Question: Is there a good example or tutorial of area chart? I have done it easily in iOS, but having trouble on android. Like that shown here:

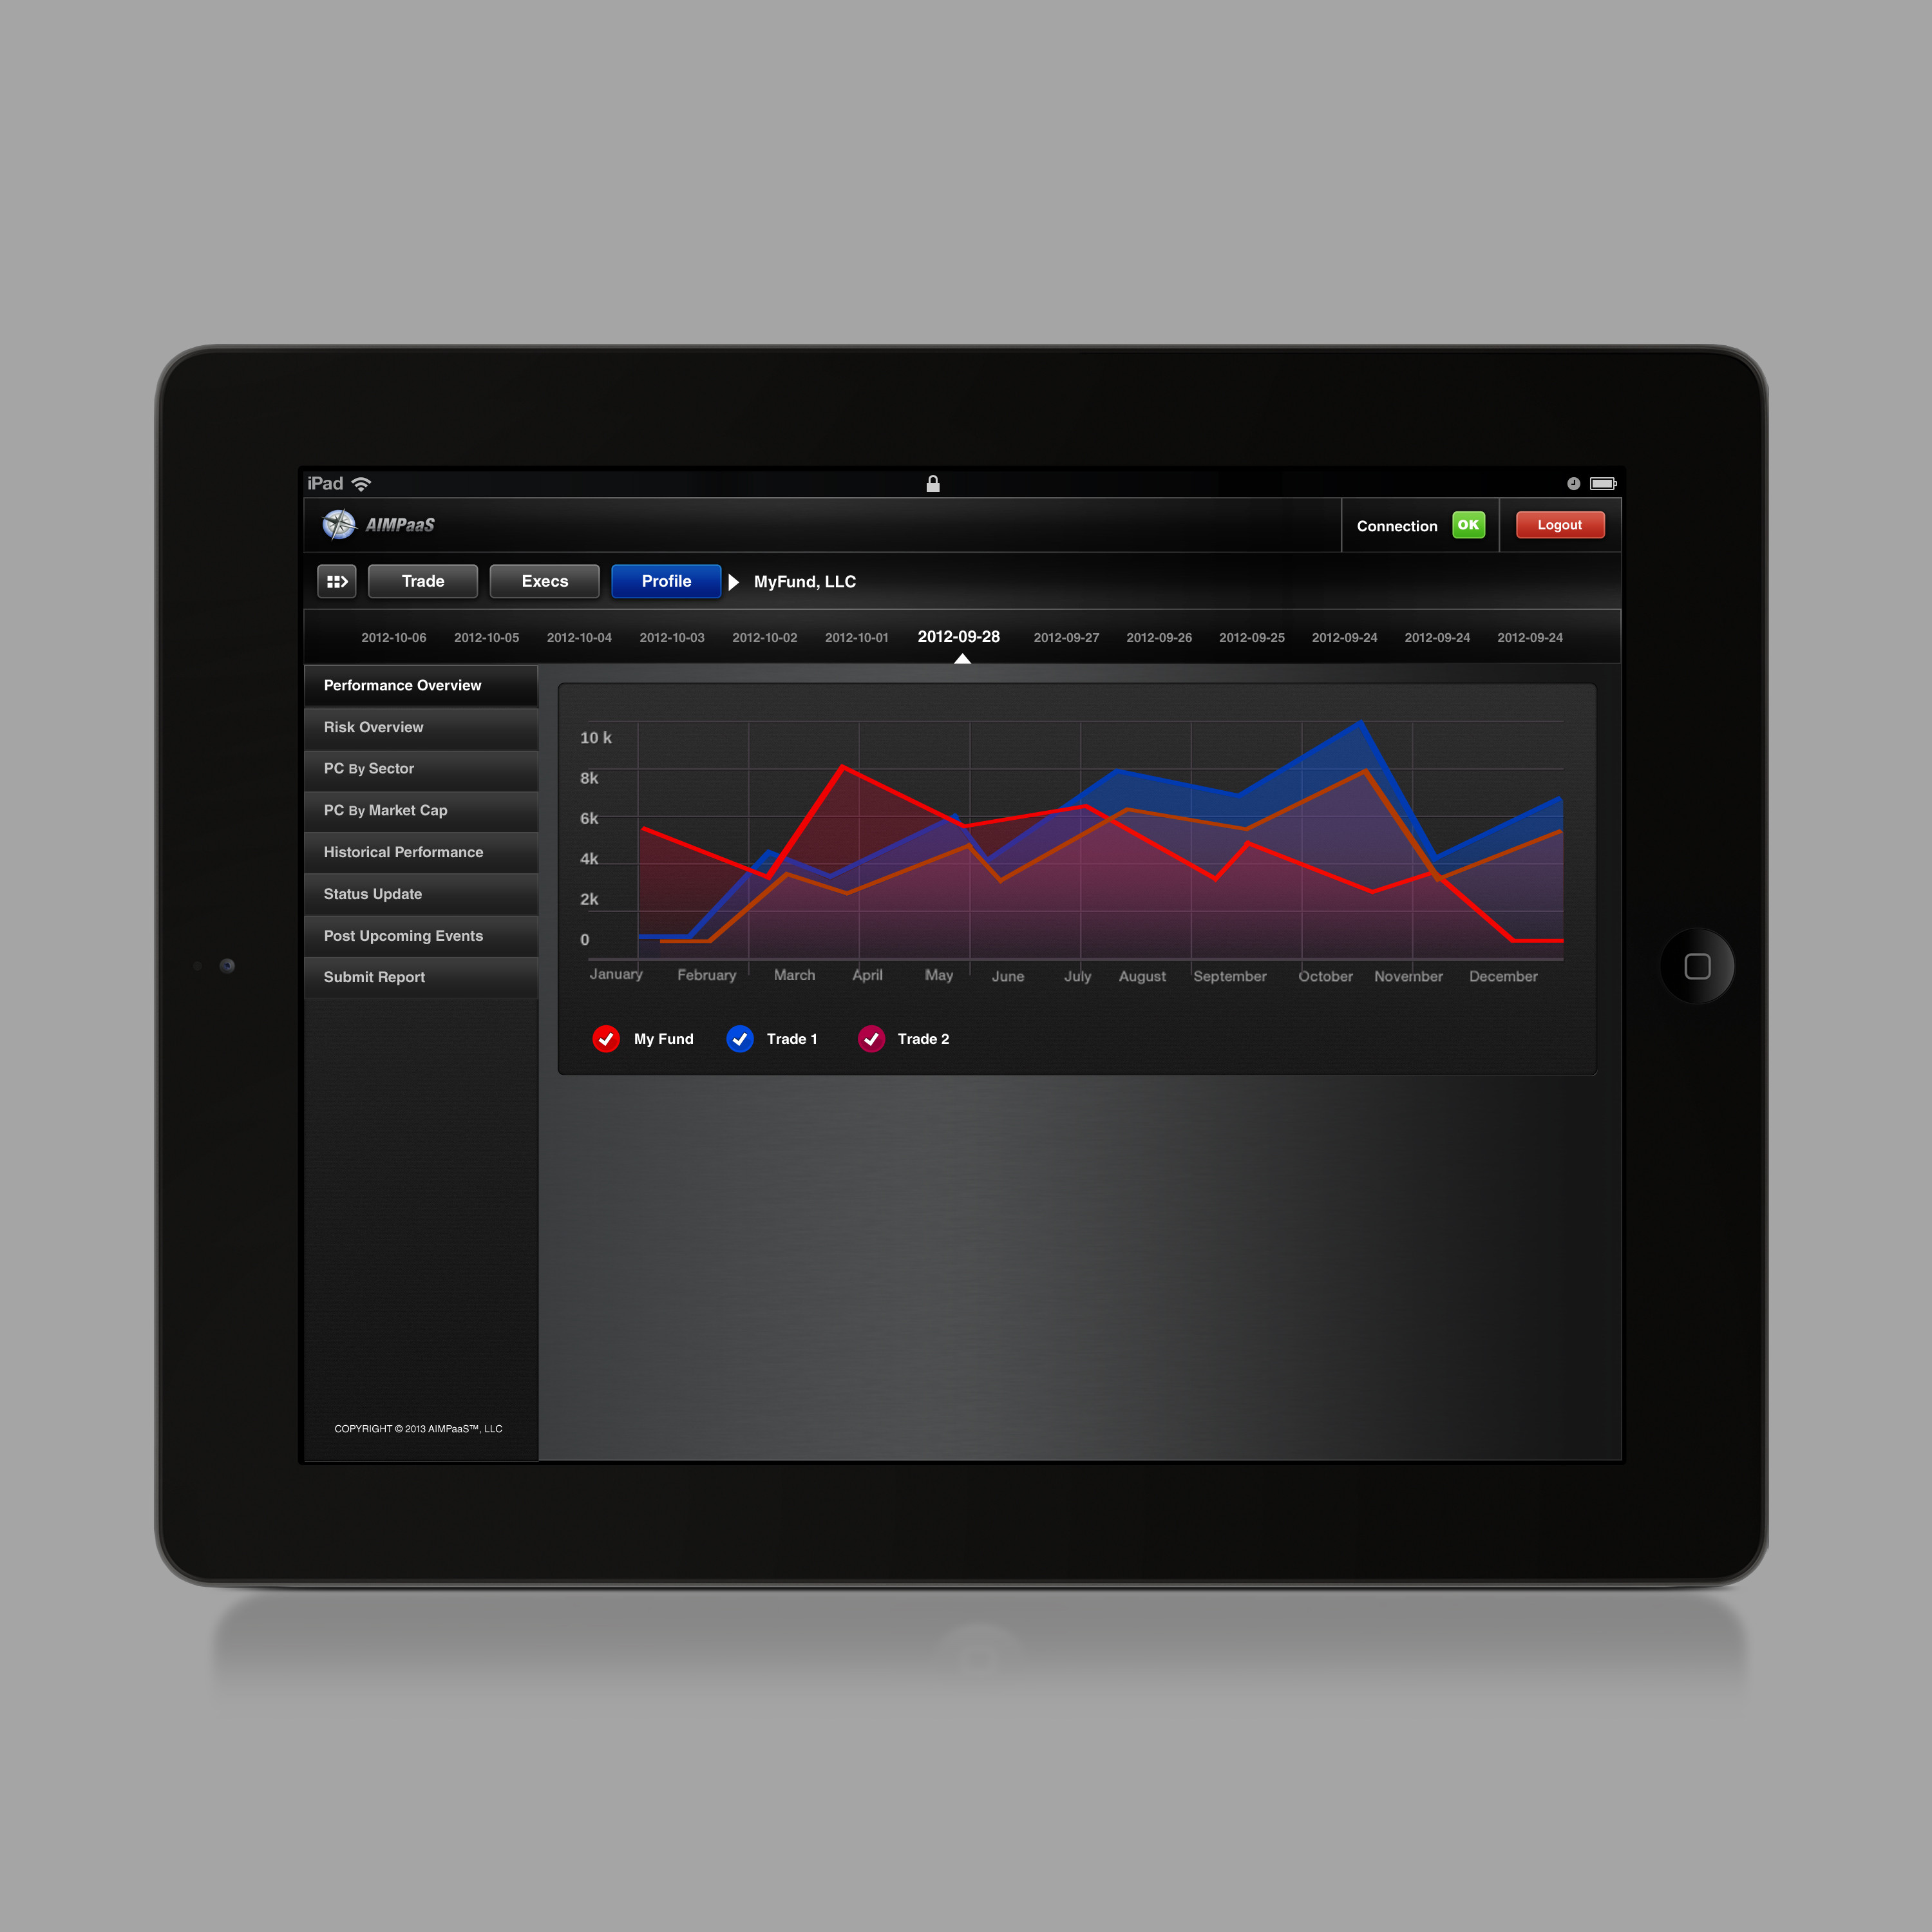
Answer: '''
You can use achartengine library.
'''
See this link for details-
<URL>